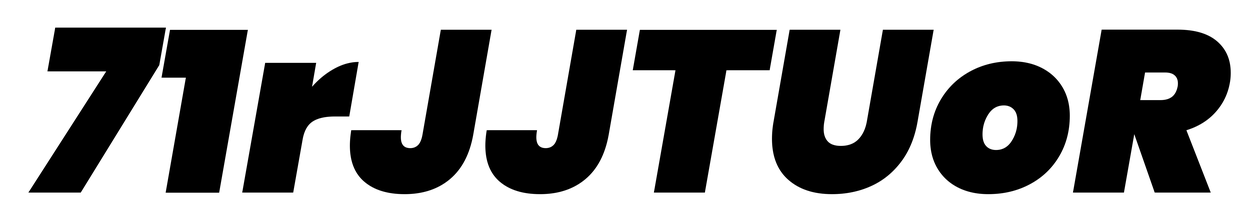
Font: Poppins-BlackItalic